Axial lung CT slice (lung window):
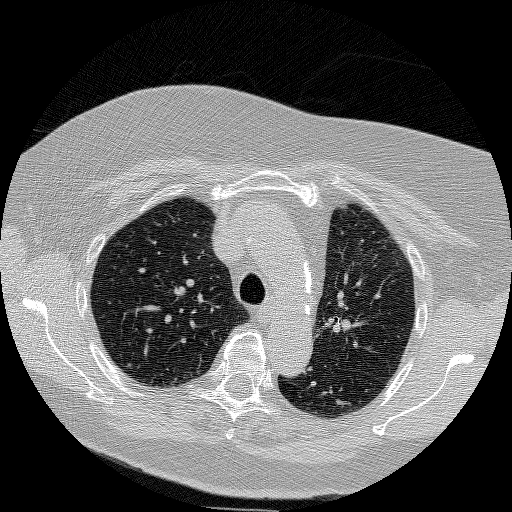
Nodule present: no